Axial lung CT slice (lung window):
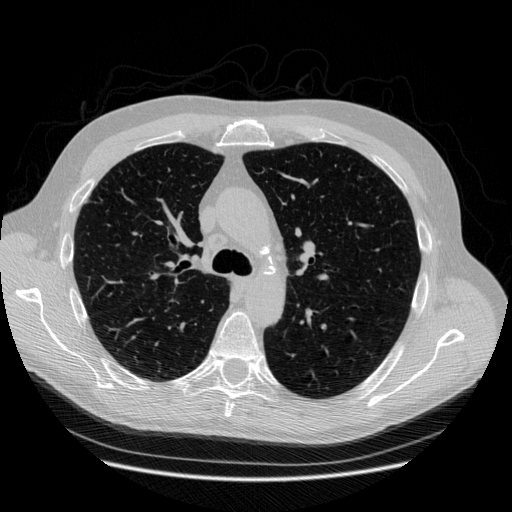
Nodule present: no